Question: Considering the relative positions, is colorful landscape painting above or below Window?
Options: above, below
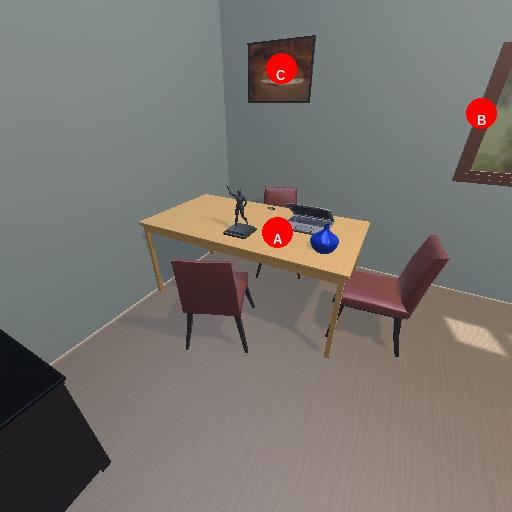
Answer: above